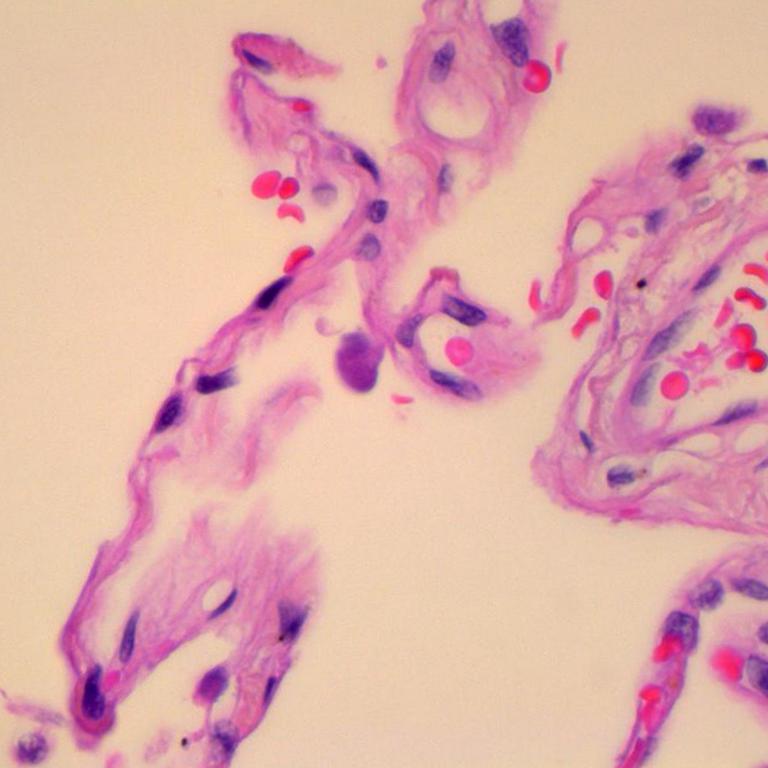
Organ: lung
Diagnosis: benign